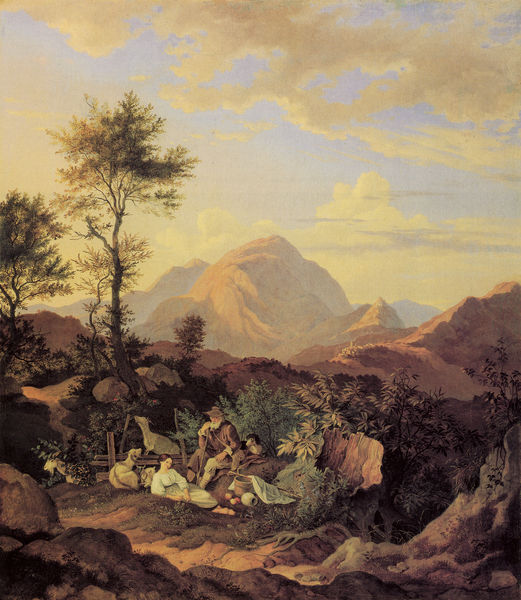
Titel: Rocca di Mezzo im Sabinergebirge
Künstler: Adrian Ludwig Richter
Standort: Dresden
Institution: Gemäldegalerie Neue Meister
Schlagwörter: baum, berg, blau, blätter, felsen, gruppe, himmel, mann, schatten, wolken, bäume, fluss, frauen, grün, landschaft, menschen, sitzen, äste, abend, braun, frau, grau, hell, hintergrund, hut, licht, männer, orange, schwarz, vordergrund, weiss, ölbild, ausblick, obst, tier, tiere, tuch, weg, wiese, wolke, zaun, gesellschaft, bart, stein, steine, öl, dämmerung, erde, feld, ferne, horizont, hügel, natur, weite, zweige, busch, büsche, gebüsch, sonne, sträucher, gold, familie, kind, blatt, pflanzen, rosa, tal, wald, aussicht, äpfel, ruhe, liegen, abends, berge, fels, gebirge, gipfel, wüste, sonnenuntergang, tag, violett, herde, idylle, pause, picknick, rast, romantik, blue, hat, men, people, women, dress, figures, old, painting, sitting, woman, freizeit, oil painting, picture, brown, grun, silhouetten, flucht, schaf, wurzel, alpen, idyll, lichtung, blat, wurzeln, apple, clouds, food, fruit, man, rocks, sky, tree, reise, hill, hills, landscape, mountain, mountains, nature, young, trees, nadeln, evening, bushes, plants, road, arkadien, gelblich, schafe, hirte, hirten, schäfer, coat, animals, dog, beard, biblisch, old man, ausruhen, rasten, pen, joseph, fence, dirt, ägypten, ziegen, herd, ziegenhirte, basket, family, schafherde, geün, rastplatz, schäferstündchen, vegetation, goat, sheep, strach, desert, sheeps, himmlisch, nach, barren, branch, shepherd, bukolik, bucolic, picnic, farming, root, ferlsen, lamel, idyllic, scenery, abned, greenery, alandschaft, lunch, laying, ölbiöd, flok, baum,idylle, lamv, geblich, aa landscape, group of people relaxing, relistic, farmer nd family